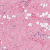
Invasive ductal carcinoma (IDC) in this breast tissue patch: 1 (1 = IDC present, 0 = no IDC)